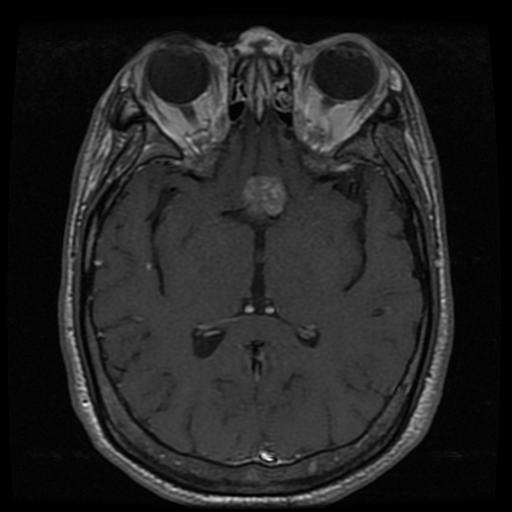
Label: pituitary